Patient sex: F
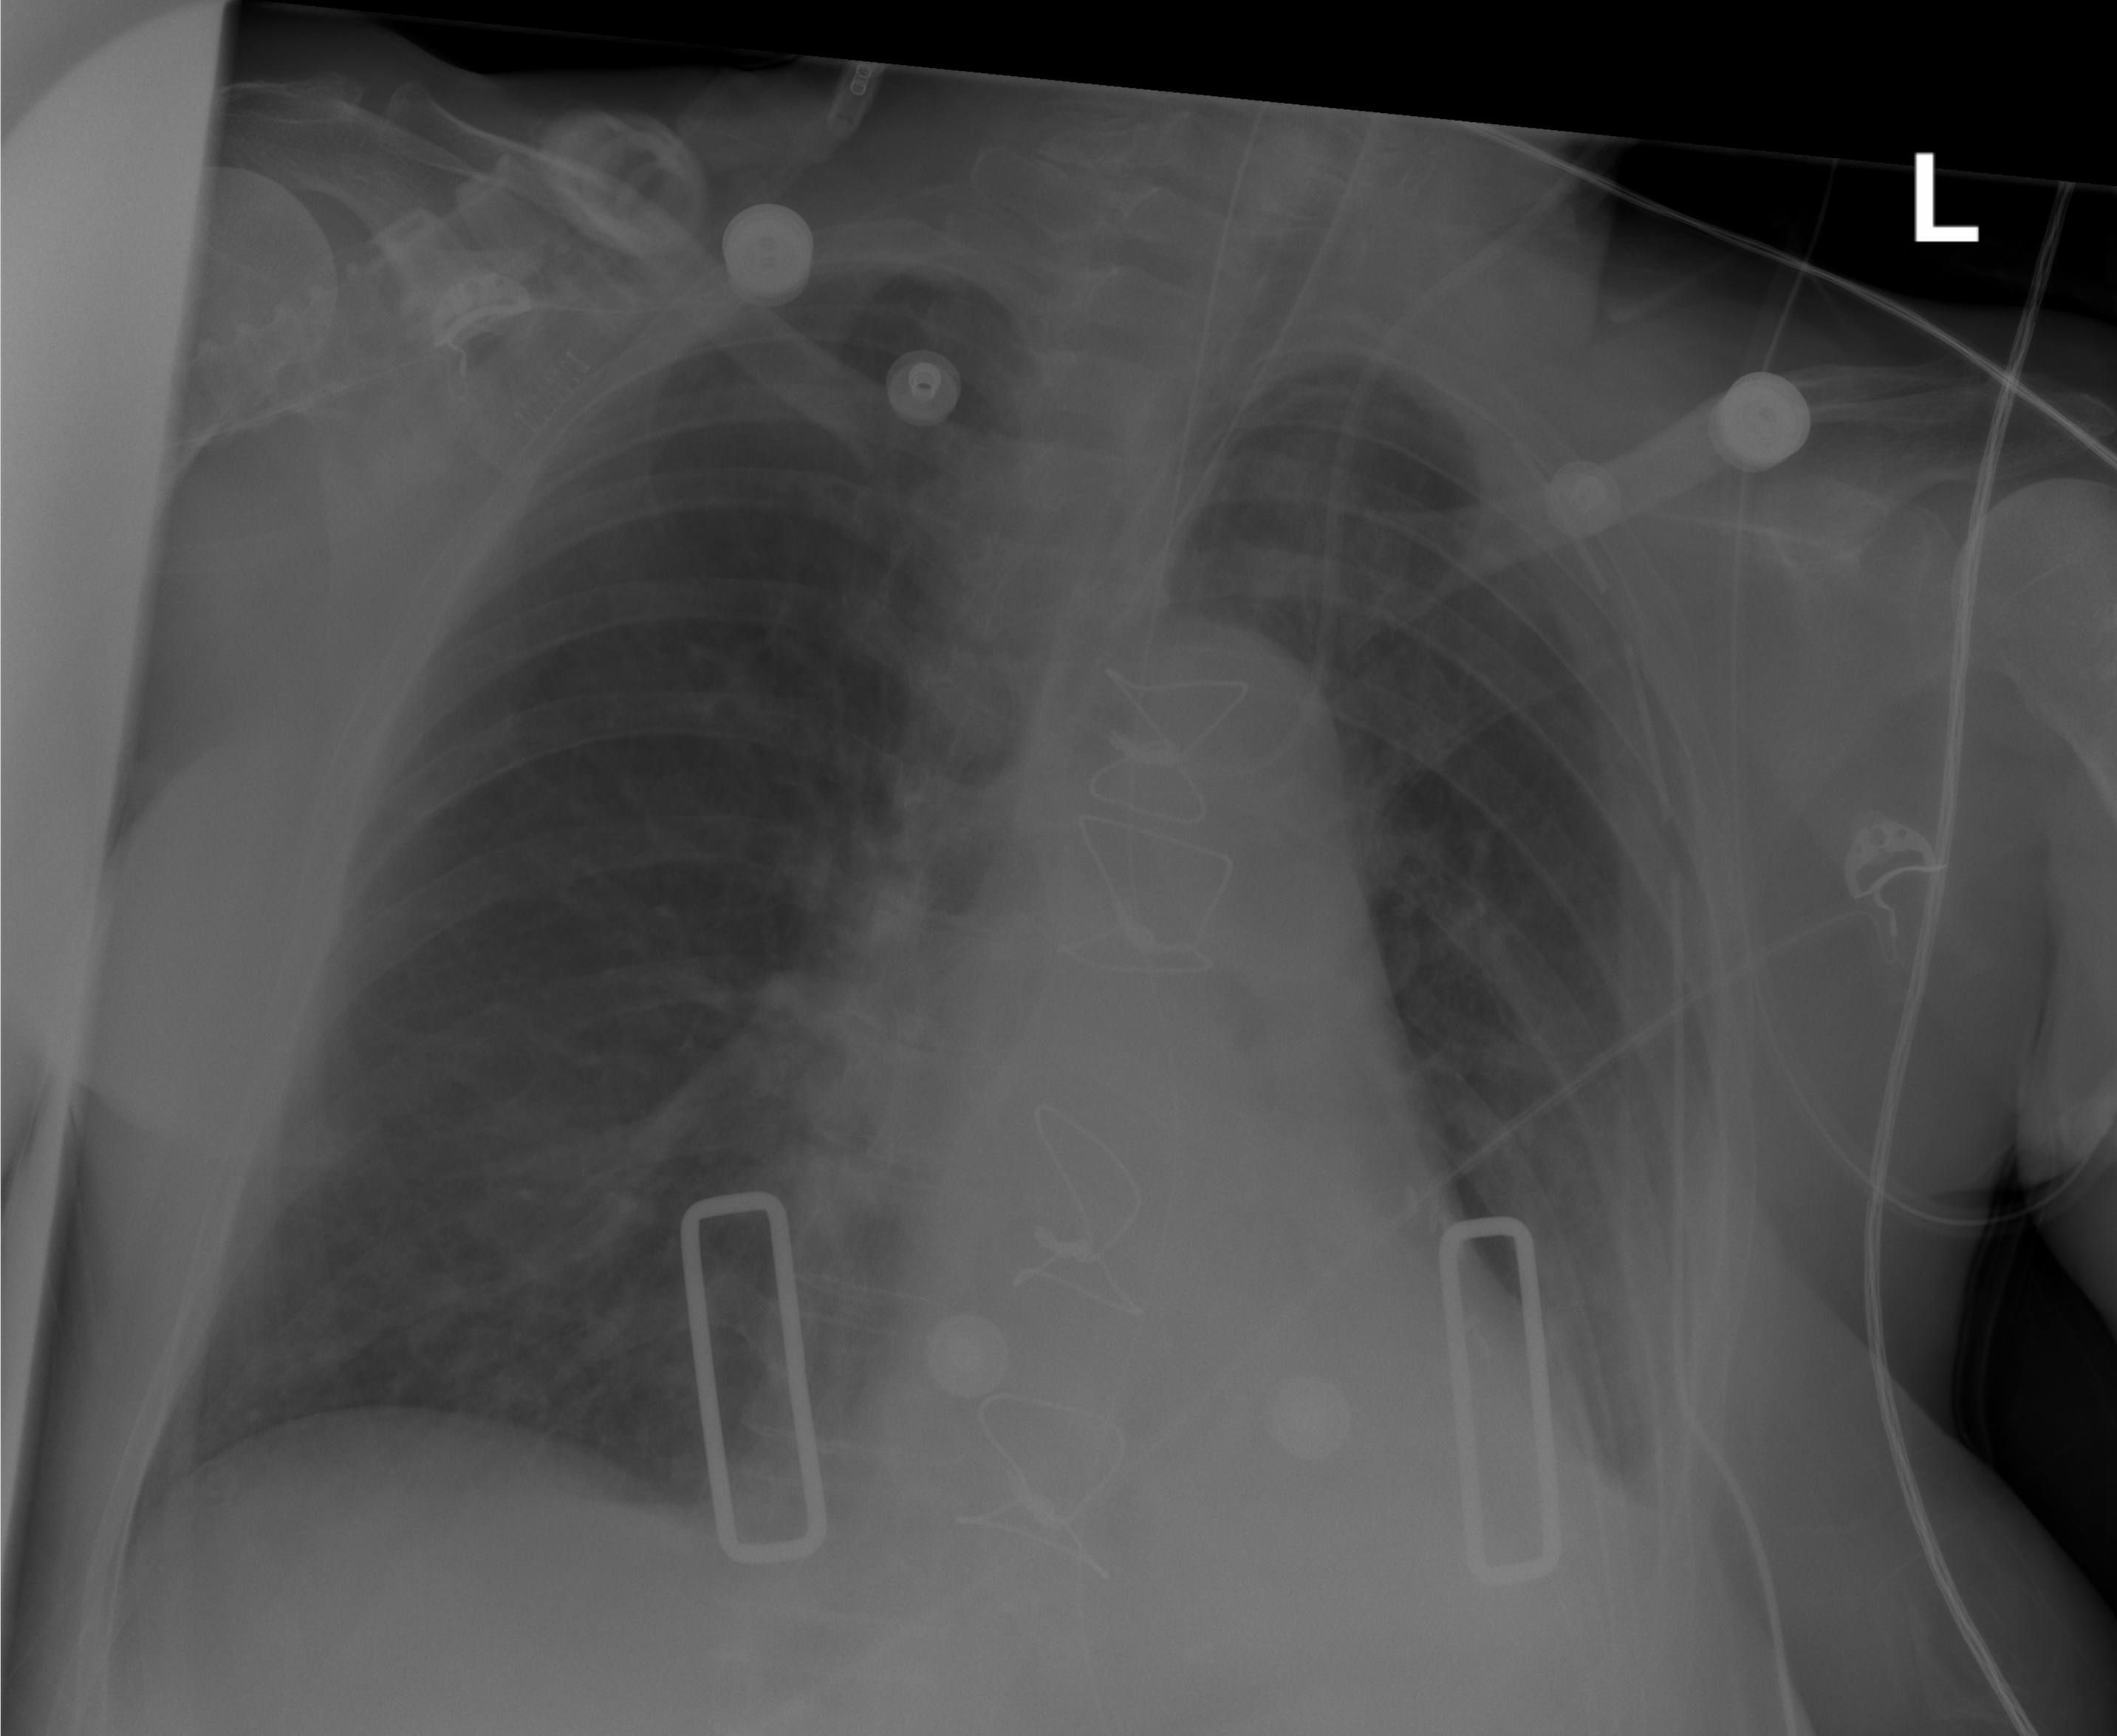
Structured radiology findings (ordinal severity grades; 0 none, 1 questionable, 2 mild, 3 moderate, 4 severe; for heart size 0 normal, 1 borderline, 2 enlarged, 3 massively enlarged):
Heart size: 0
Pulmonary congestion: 0
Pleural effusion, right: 0
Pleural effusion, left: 1
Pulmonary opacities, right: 0
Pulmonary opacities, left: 0
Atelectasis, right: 0
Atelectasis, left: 2